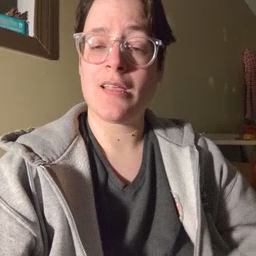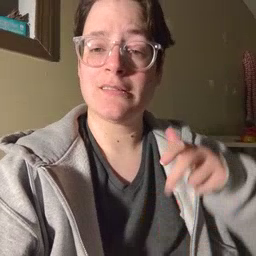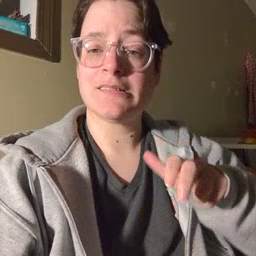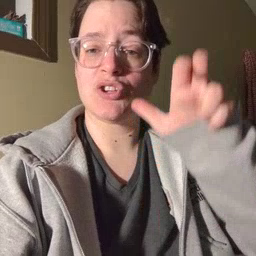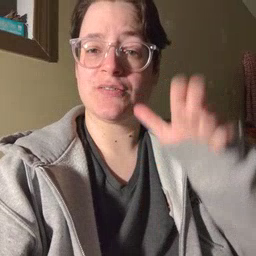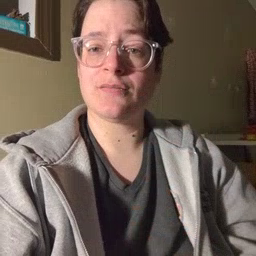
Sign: stairs